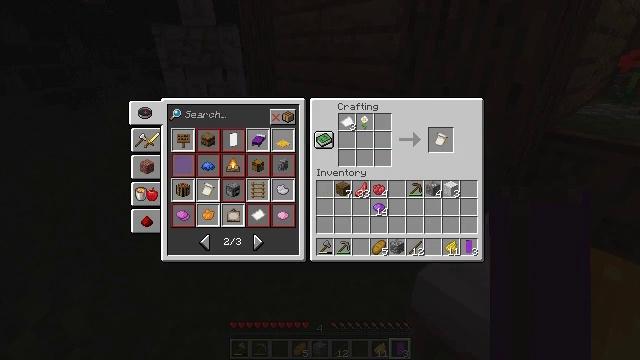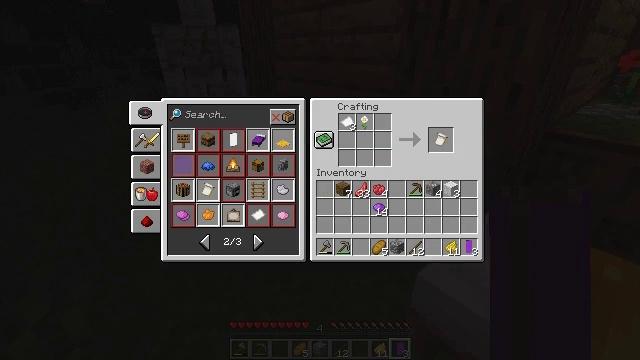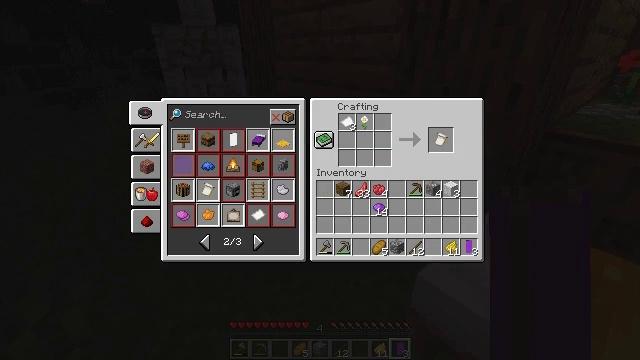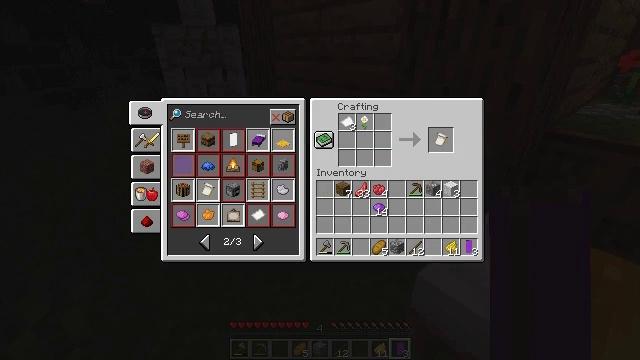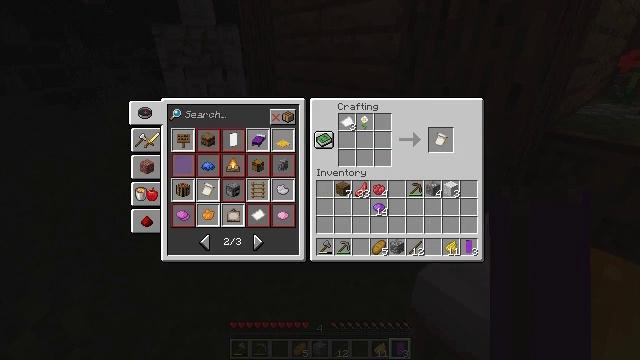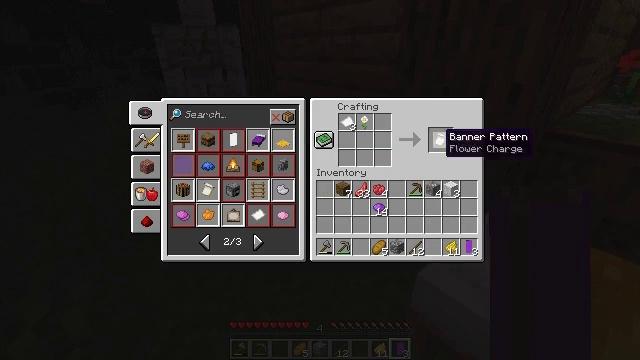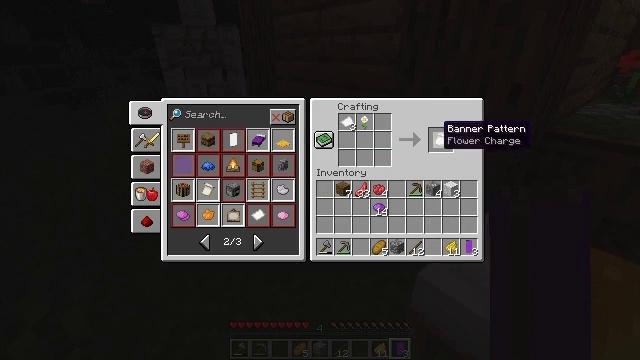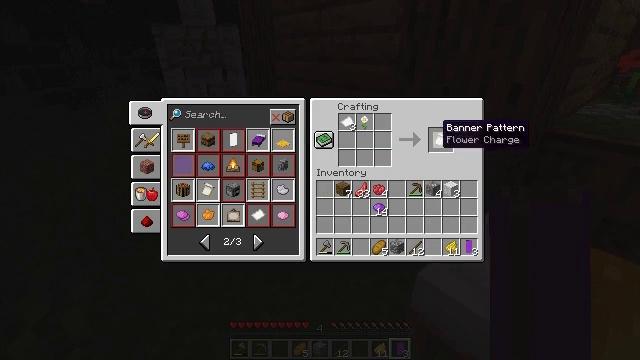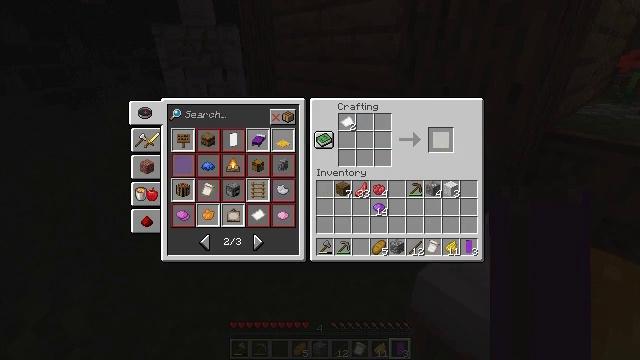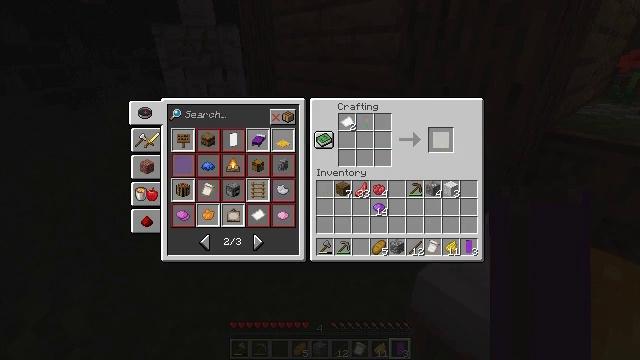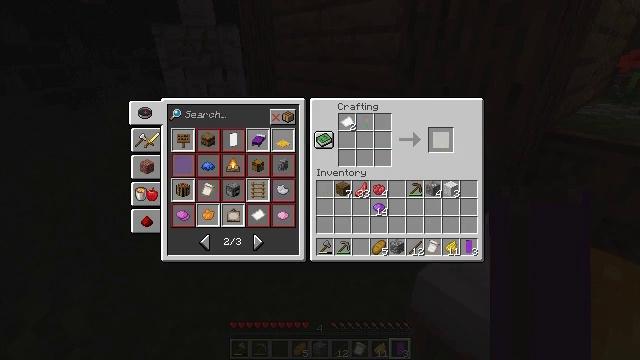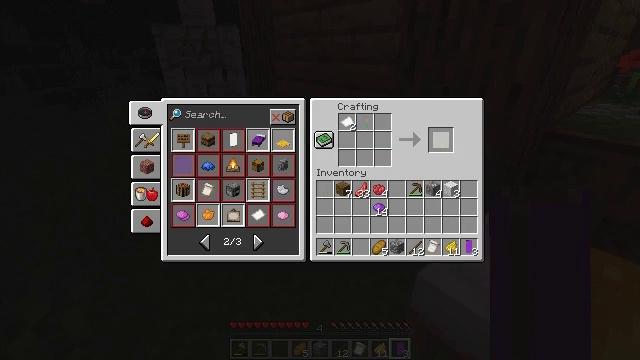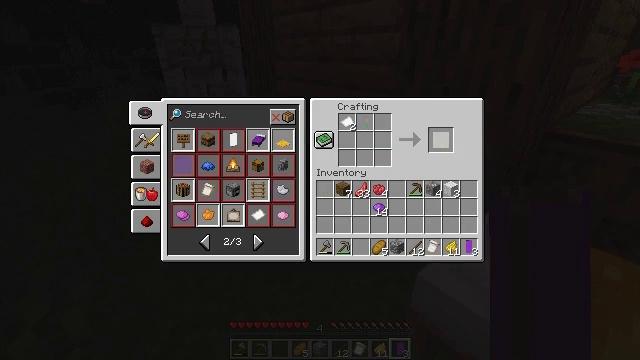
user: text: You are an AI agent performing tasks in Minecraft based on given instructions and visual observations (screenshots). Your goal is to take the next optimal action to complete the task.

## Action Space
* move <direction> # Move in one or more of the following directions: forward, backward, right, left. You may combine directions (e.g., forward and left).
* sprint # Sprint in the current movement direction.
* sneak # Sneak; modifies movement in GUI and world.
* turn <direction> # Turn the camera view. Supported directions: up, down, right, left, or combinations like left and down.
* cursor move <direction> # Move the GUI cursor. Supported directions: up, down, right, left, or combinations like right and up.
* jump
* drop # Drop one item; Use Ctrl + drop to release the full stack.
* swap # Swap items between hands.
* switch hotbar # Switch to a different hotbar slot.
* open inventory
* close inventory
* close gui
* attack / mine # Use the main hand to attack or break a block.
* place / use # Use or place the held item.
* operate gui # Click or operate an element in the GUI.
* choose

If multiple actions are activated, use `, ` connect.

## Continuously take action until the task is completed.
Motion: motion action
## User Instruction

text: Put the required items in the crafting grid to make a flower banner pattern.
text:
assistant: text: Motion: sneak
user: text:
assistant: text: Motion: sneak
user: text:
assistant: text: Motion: sneak
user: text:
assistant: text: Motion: sneak
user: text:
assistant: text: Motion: sneak, cursor move up
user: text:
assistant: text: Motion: sneak, cursor move up
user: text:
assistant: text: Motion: sneak
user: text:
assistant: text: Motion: sneak, operate gui
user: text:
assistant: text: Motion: sneak, operate gui
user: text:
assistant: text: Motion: sneak, operate gui
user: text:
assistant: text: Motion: sneak
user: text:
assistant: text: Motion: sneak
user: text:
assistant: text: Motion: no_op